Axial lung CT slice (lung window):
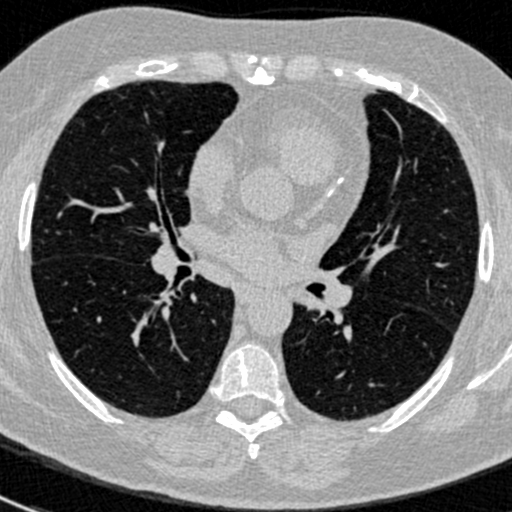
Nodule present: no